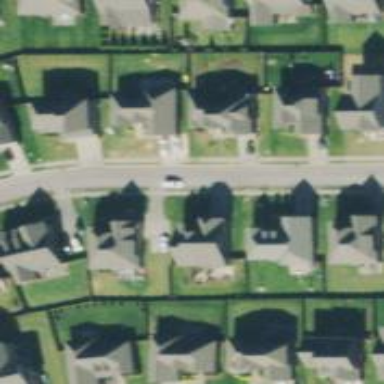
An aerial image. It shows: Residential road with asphalt surface and detached sidewalk.